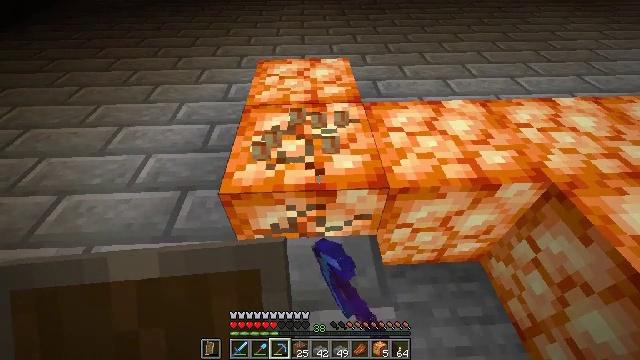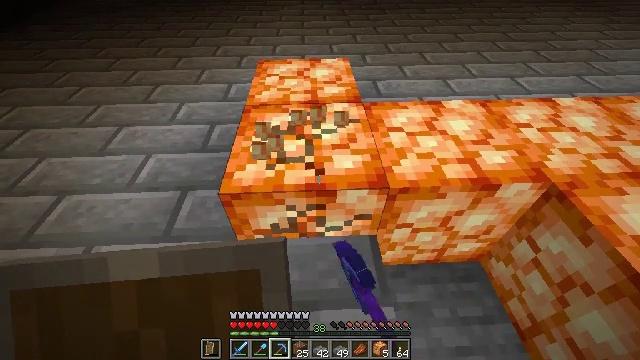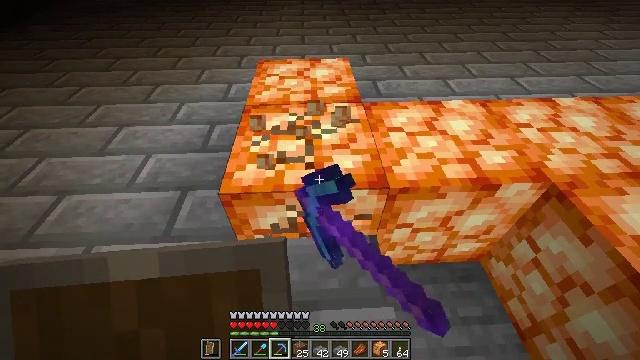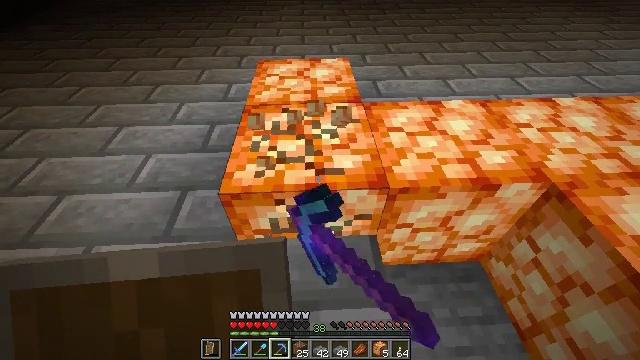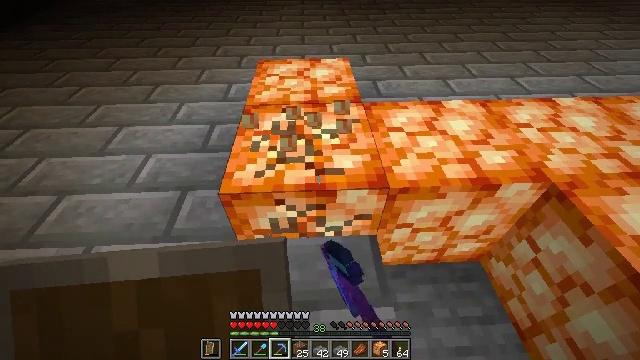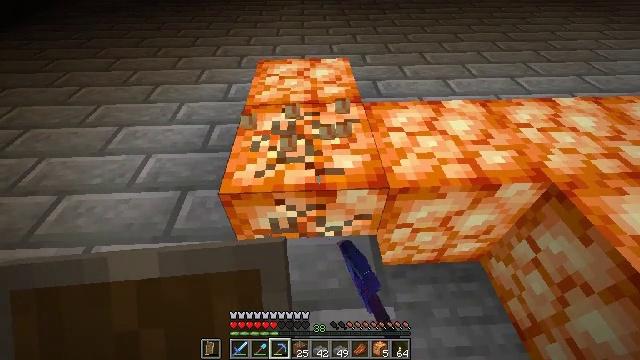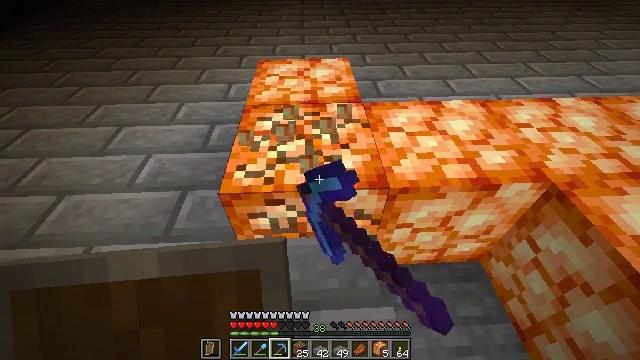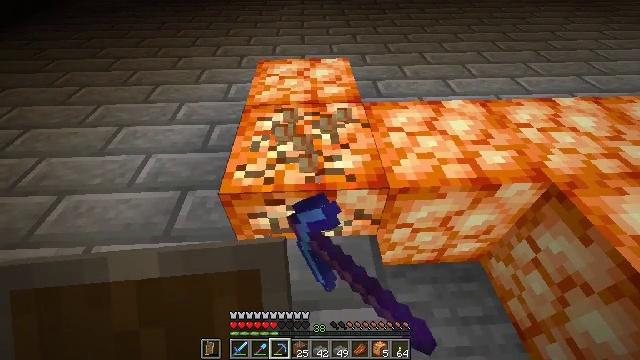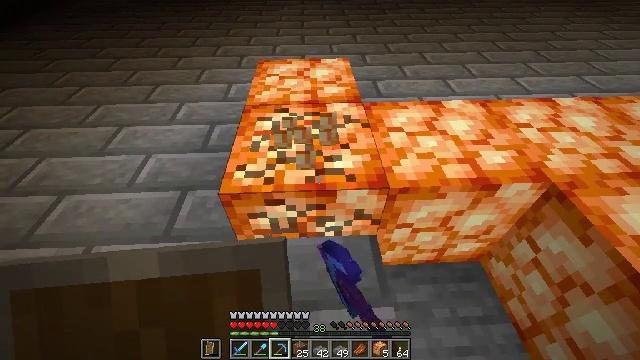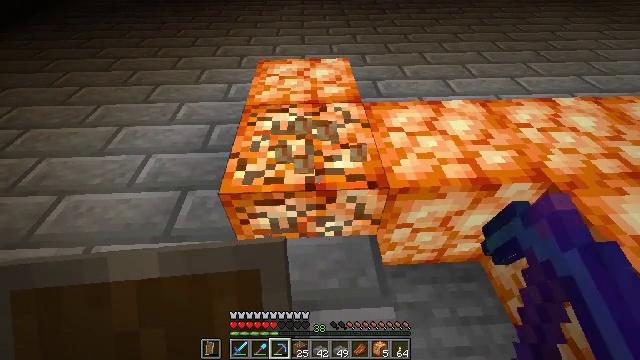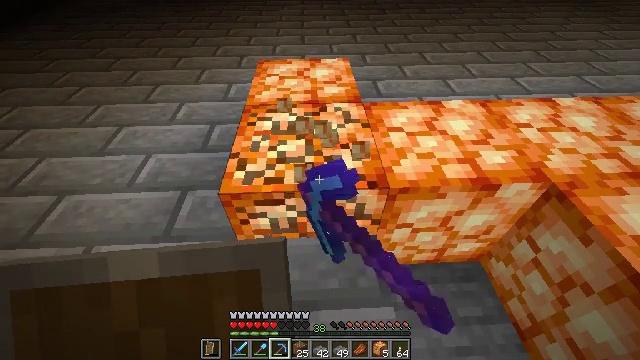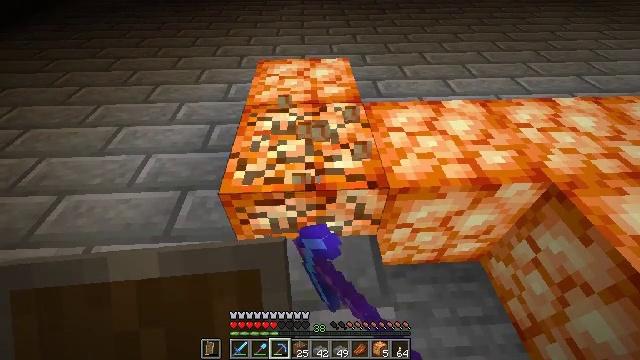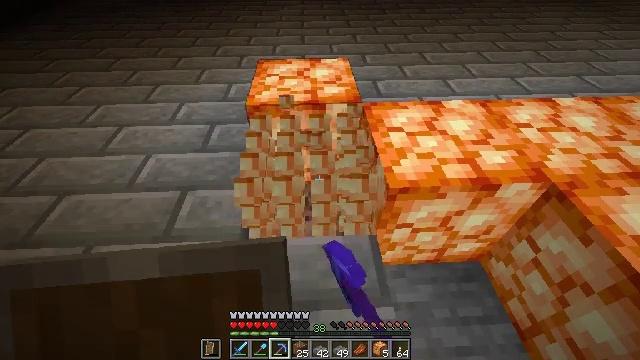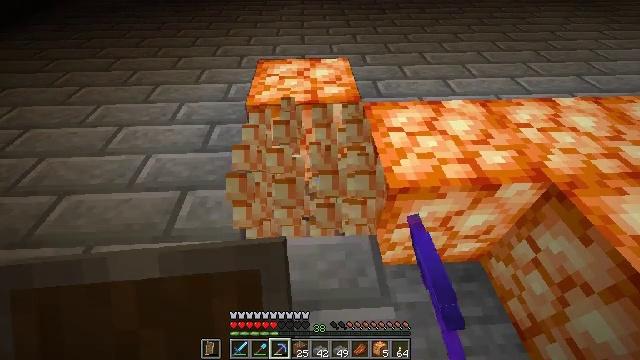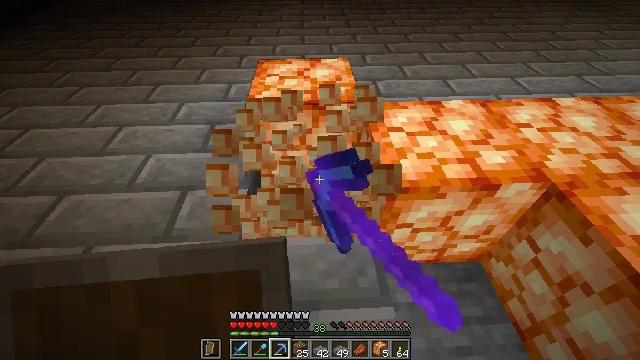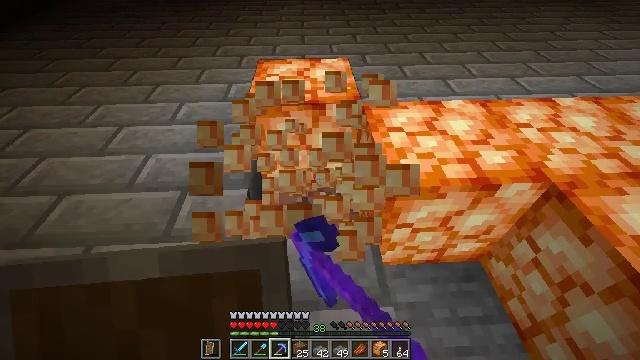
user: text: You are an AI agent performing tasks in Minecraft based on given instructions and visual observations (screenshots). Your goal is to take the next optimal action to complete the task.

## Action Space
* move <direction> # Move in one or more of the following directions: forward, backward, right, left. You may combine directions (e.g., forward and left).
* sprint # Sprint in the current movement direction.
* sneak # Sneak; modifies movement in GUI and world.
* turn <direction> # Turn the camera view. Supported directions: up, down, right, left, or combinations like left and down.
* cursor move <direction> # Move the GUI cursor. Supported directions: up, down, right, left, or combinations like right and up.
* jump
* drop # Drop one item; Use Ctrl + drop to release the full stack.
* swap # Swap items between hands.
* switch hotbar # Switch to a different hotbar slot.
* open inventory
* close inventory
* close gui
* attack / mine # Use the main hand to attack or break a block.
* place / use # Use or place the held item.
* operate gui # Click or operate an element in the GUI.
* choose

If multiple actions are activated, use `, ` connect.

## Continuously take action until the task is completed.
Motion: motion action
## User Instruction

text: Collect the shroomlight block.
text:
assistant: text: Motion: attack / mine
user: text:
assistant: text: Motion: attack / mine
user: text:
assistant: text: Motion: attack / mine
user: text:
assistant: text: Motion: attack / mine
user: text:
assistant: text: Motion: attack / mine
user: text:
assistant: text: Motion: attack / mine
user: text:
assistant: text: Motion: attack / mine
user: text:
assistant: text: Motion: attack / mine
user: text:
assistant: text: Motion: attack / mine
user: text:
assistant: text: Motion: attack / mine
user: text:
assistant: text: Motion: attack / mine
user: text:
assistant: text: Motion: attack / mine
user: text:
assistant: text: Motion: attack / mine
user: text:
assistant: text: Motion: attack / mine
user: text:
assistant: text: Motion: attack / mine
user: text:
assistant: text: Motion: attack / mine
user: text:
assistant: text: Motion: move forward and move left, attack / mine
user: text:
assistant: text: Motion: move forward and move left, turn right, attack / mine
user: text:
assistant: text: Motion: move forward and move left, turn right, attack / mine
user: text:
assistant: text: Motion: move forward and move left, turn right, attack / mine
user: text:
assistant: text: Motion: move forward and move left, turn right, attack / mine
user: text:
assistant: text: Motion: move forward, turn right and down, attack / mine
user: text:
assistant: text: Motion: move forward, turn right and down, attack / mine
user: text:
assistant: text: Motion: turn right, attack / mine
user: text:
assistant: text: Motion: turn right, attack / mine
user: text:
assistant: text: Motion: turn right, attack / mine
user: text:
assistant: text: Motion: attack / mine
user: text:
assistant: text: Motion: attack / mine
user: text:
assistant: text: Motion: turn left, attack / mine
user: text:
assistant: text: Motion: turn left, attack / mine